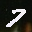
Label: 7